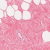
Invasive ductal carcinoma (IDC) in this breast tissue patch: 0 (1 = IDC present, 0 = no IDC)